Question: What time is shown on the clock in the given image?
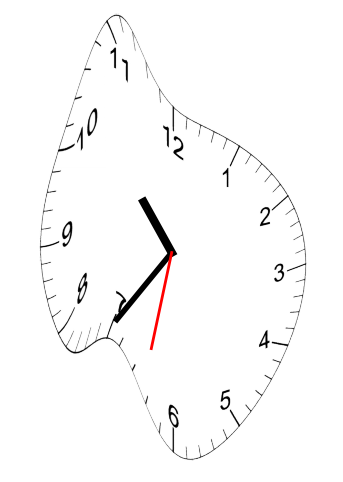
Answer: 10:35:32